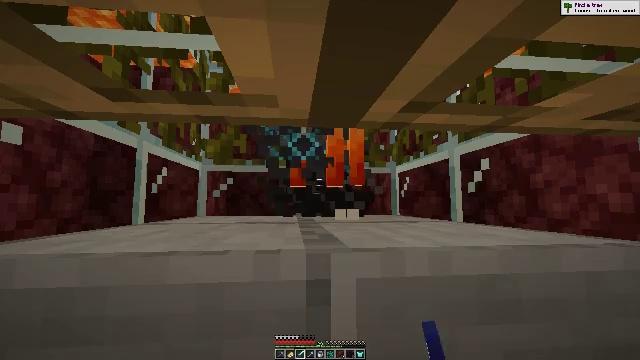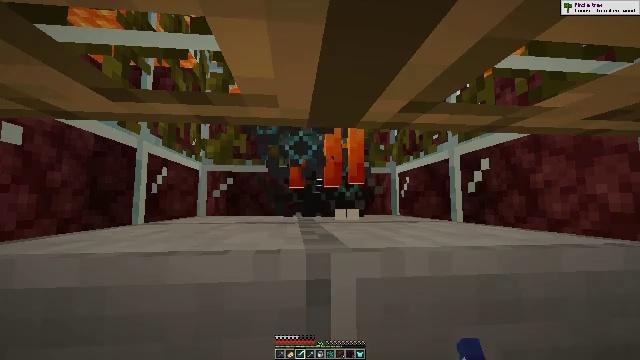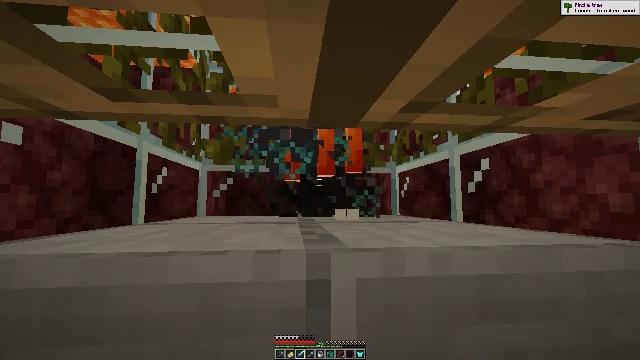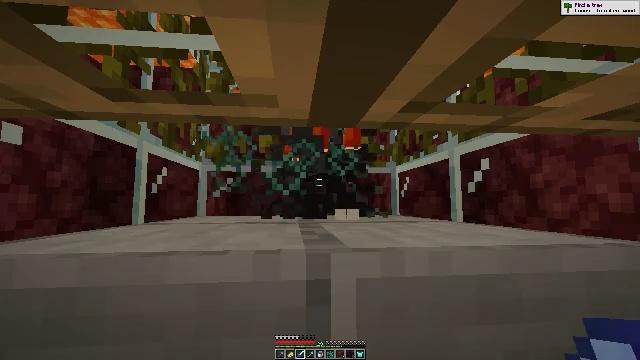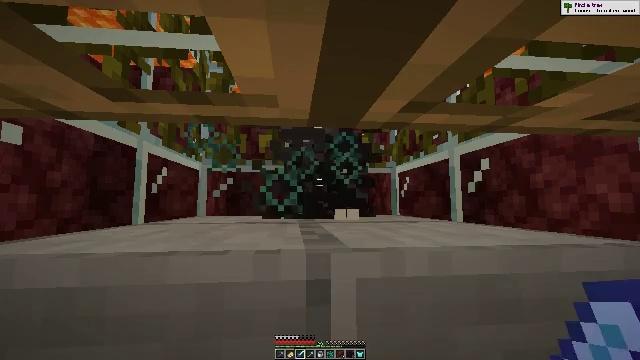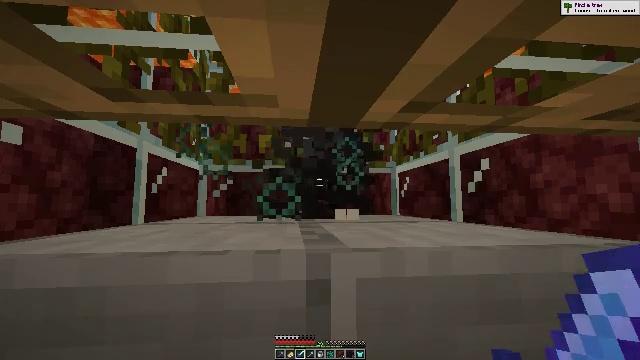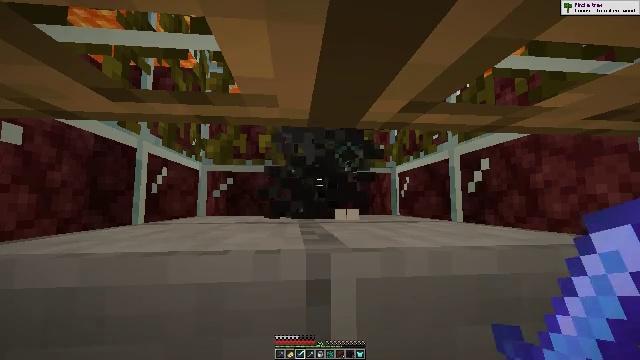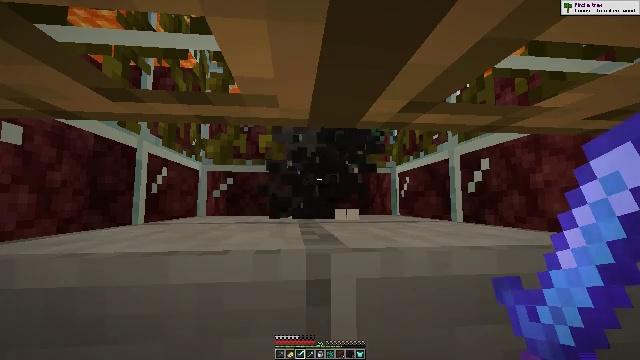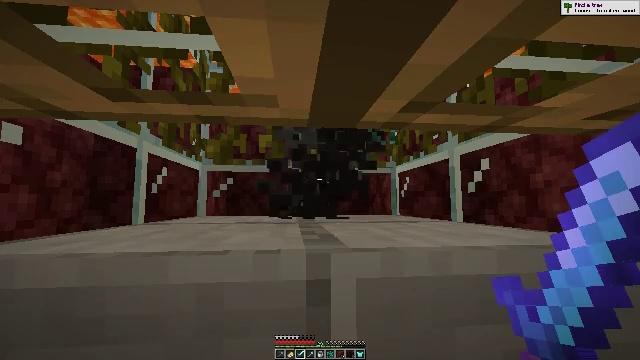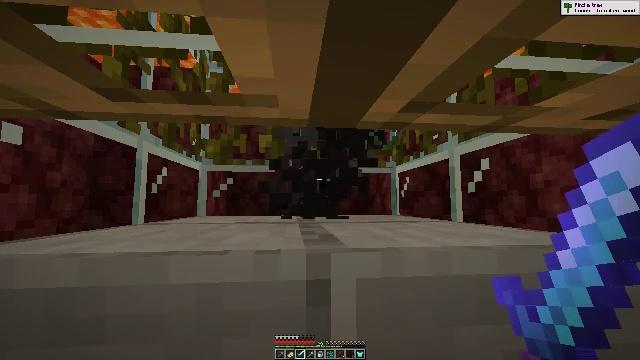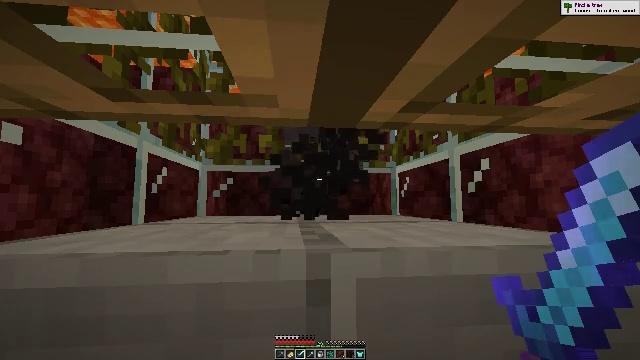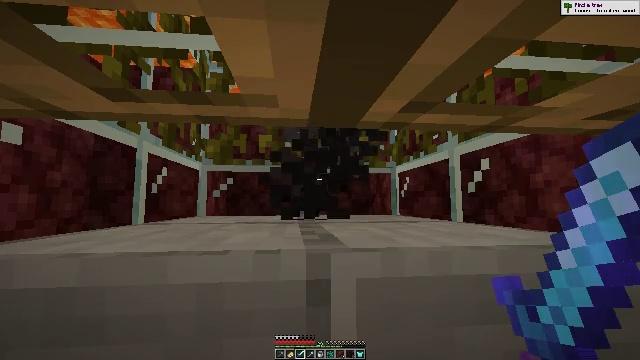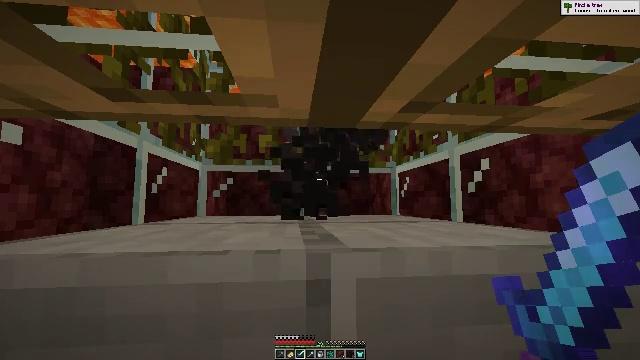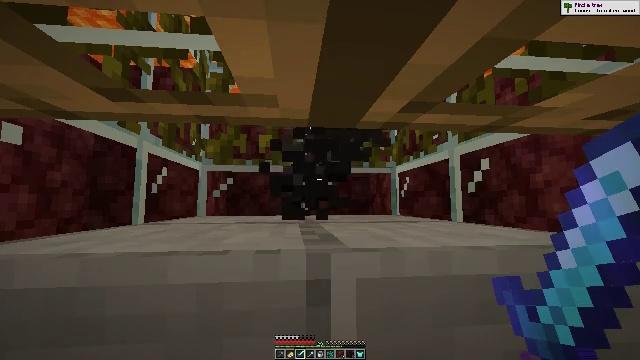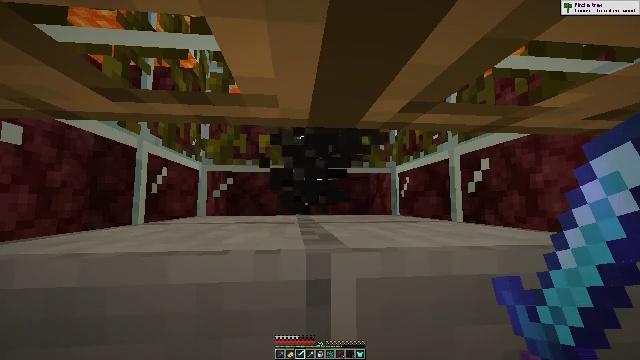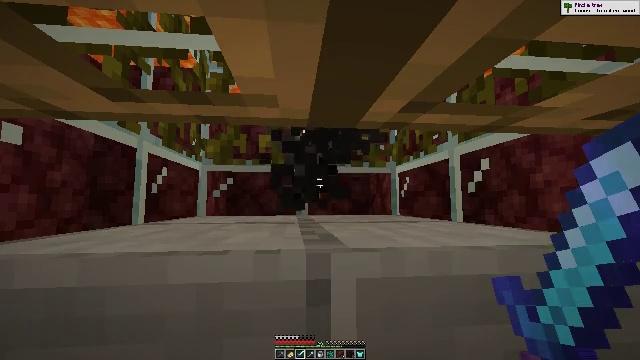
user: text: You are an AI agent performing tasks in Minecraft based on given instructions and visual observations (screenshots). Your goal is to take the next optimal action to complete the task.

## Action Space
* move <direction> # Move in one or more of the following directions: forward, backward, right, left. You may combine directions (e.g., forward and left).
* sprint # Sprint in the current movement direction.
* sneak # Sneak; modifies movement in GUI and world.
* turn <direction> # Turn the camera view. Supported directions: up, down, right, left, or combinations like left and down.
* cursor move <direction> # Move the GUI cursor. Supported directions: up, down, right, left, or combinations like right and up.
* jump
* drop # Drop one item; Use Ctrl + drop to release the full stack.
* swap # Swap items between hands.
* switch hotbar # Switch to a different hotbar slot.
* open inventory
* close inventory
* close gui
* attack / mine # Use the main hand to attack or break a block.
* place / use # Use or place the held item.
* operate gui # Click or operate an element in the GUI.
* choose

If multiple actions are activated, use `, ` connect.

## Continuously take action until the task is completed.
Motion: motion action
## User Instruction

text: Kill the blaze.
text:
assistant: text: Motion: no_op
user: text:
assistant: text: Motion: no_op
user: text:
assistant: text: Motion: no_op
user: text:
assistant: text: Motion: no_op
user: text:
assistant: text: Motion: no_op
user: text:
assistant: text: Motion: no_op
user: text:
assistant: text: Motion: no_op
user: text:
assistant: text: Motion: no_op
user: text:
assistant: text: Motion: no_op
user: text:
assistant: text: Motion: no_op
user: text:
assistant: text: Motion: no_op
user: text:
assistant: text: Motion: no_op
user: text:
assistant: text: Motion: no_op
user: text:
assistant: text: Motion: no_op
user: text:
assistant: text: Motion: no_op
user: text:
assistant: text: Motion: no_op
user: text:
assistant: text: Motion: no_op
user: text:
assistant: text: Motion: no_op
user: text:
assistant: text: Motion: no_op
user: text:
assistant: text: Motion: no_op
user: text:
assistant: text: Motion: no_op
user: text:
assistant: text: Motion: no_op
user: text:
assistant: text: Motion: no_op
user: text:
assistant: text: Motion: attack / mine
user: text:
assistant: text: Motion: attack / mine
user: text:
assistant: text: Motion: attack / mine
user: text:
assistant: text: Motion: attack / mine
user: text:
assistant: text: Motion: no_op
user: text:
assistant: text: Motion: no_op
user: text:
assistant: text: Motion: no_op